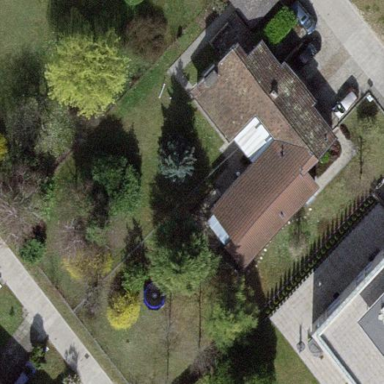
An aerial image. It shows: Garden surrounded by fence.